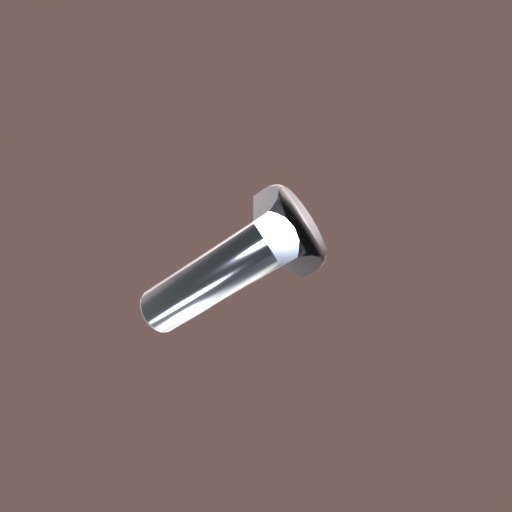
Label: bolt